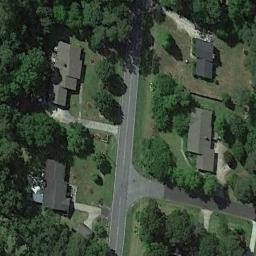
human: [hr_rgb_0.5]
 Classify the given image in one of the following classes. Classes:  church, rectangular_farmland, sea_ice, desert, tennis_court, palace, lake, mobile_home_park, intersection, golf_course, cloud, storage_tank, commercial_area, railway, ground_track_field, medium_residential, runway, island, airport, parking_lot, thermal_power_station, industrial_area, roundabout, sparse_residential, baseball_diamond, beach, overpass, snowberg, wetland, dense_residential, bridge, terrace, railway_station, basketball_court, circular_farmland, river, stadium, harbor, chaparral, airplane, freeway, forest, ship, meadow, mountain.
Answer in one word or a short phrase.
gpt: medium_residential